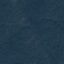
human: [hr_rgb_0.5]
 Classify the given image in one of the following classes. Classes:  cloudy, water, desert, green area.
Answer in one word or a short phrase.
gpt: green area